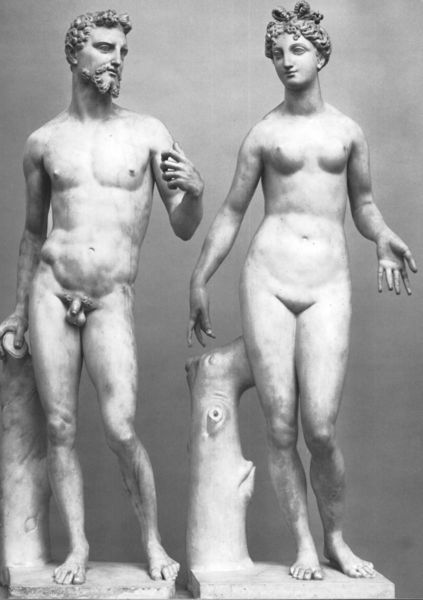
Titel: Adam und Eva
Künstler: Baccio Bandinelli
Institution: Florenz, Bargello
Schlagwörter: hand, mann, nackt, menschen, brust, busen, finger, frau, frisur, marmor, stützen, weiss, bart, gesichter, augen, sockel, stehen, stein, hände, baumstamm, stamm, figur, haare, paar, locken, skulptur, statue, apfel, brüste, zwei, münder, nasen, muskeln, festhalten, nabel, kontrapost, plastik, geschlecht, posen, adam, eva, paradies, penis, skulpturen, statuen, astloch, antik, götter, griechisch, venus, gips, rennaissance, stumpf, klassisch, bildhauer, unschuld, hoden, hellenistisch, skupturen, bert, astlock